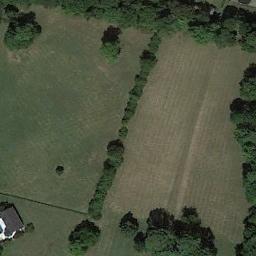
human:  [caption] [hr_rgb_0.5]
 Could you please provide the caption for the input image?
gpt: Many trees are on the meadow .

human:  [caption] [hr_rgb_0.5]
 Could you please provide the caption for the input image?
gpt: The entire image is dominated by grass .

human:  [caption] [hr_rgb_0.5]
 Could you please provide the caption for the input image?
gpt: There are many green trees and a building on the green grass .

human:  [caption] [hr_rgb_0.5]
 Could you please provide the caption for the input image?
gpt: This meadow with sparse grasses is surrounded by some trees .

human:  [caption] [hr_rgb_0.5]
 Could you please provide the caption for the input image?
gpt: There are a green meadow and a yellow meadow with trees around .